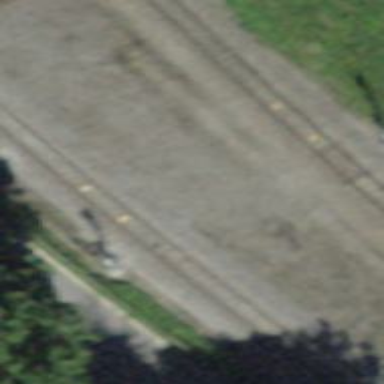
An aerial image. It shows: Railway signal.